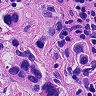
Metastatic tissue present: yes